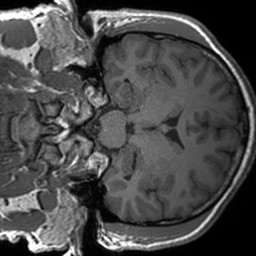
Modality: T1w
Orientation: coronal
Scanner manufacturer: siemens
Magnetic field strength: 3 T
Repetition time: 1.54 s
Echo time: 0.00234 s